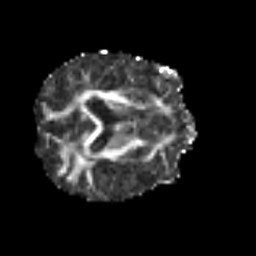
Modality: FA
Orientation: axial
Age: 66
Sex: male
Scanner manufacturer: siemens
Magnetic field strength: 3 T
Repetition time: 6.1 s
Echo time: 0.101 s